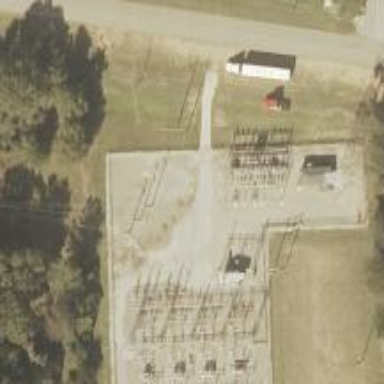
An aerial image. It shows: Outdoor power substation with fence surrounding it. The substation operates at the transmission level.